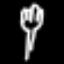
Label: fork